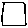
Label: square